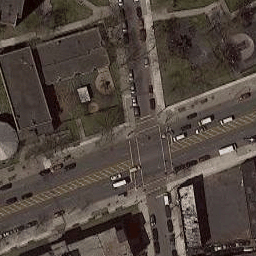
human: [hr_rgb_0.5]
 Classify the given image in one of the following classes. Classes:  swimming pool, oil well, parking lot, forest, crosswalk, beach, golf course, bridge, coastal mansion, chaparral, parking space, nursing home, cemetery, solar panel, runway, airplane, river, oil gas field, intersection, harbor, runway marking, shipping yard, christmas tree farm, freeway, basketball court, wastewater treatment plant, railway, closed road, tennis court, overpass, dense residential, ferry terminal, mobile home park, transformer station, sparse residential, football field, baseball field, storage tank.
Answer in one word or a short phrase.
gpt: intersection